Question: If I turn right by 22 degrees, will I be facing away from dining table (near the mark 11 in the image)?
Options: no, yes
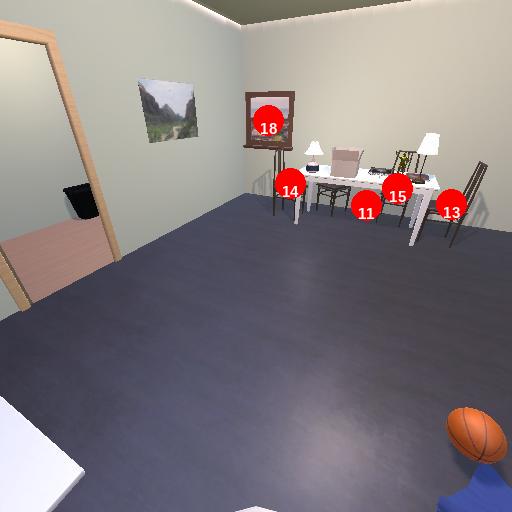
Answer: no